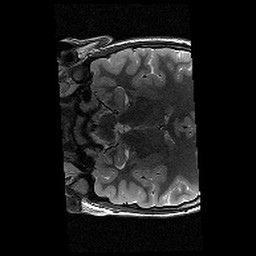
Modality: T2w
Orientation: coronal
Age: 10
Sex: female
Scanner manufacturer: siemens
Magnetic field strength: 3 T
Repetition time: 9.23 s
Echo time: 0.067 s